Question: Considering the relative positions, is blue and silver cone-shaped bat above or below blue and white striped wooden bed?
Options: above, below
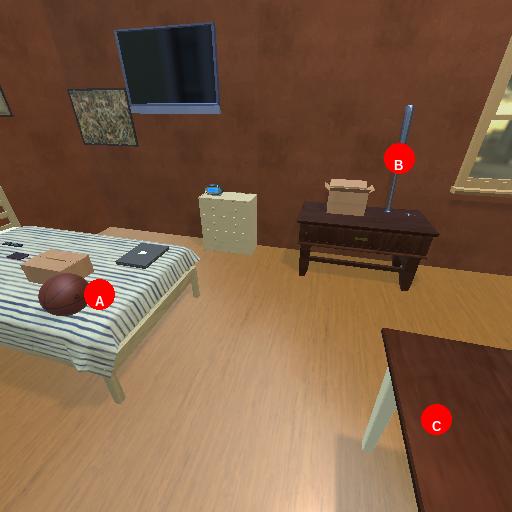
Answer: above